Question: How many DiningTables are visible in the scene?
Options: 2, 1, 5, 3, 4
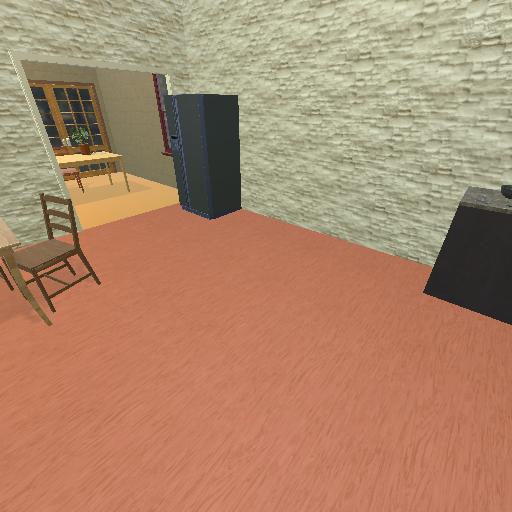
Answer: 2